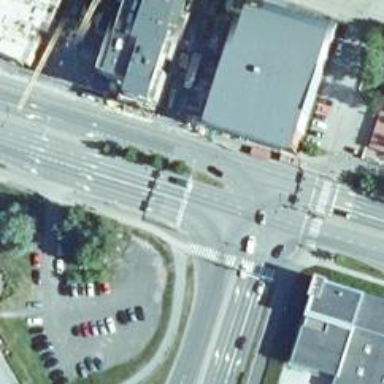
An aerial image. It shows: Secondary road with asphalt surface.